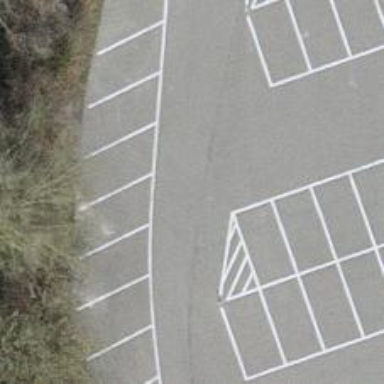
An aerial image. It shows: Road serving as parking aisle.